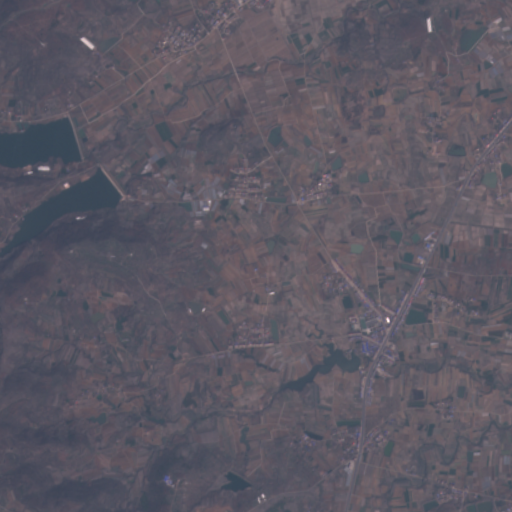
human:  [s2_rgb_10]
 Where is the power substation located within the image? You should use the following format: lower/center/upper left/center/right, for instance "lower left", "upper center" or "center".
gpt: The power substation is located in the center right of the image.
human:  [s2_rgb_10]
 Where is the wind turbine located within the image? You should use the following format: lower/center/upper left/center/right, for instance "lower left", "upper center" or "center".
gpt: The wind turbine is located in the upper left of the image.
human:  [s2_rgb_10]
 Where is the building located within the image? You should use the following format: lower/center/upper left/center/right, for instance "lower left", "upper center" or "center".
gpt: There is no building in the image.